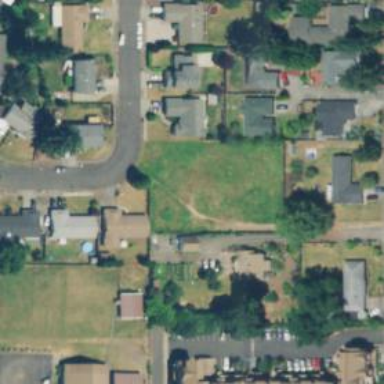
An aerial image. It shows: Residential road with sidewalk on the left side.